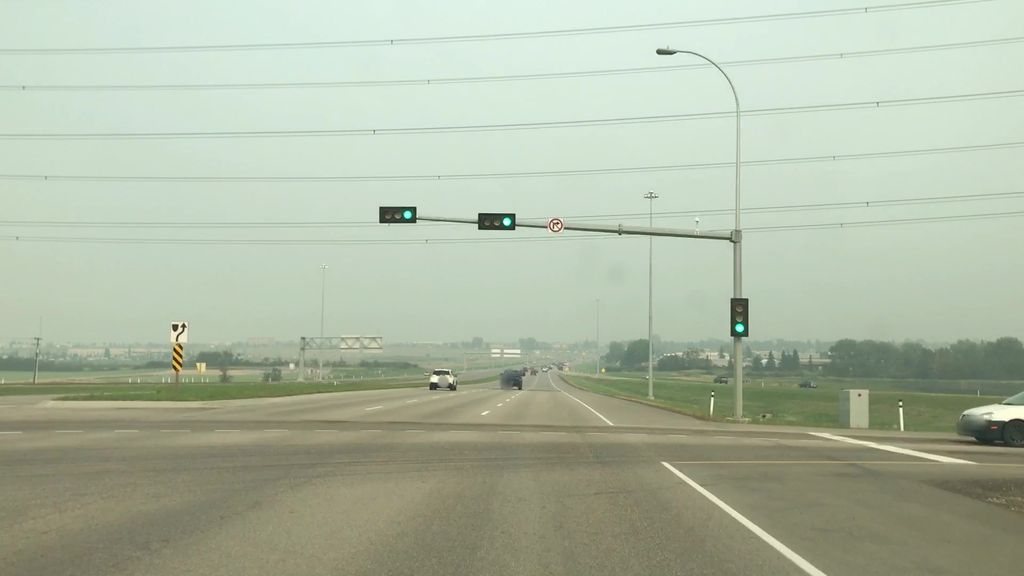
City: edmonton